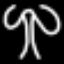
Label: palm tree